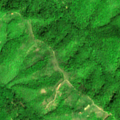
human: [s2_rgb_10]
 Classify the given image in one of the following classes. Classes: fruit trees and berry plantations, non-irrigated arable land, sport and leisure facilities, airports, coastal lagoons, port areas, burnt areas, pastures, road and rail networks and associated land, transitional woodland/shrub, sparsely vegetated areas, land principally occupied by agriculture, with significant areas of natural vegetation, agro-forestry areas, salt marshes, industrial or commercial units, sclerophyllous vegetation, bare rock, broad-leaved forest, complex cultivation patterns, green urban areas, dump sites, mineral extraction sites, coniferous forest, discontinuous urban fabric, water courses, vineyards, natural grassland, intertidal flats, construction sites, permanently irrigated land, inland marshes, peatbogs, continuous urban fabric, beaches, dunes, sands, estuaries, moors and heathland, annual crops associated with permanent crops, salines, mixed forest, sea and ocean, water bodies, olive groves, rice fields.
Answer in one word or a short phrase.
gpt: land principally occupied by agriculture, with significant areas of natural vegetation, broad-leaved forest